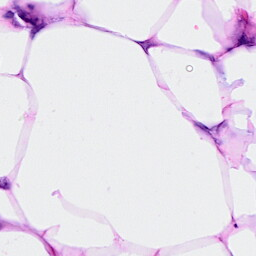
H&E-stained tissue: Breast